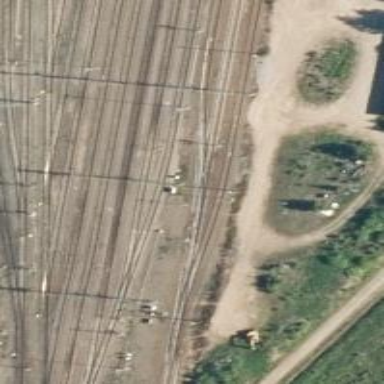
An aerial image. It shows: Rail siding with electrified contact lines.